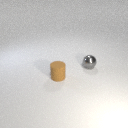
small gray metal sphere behind small brown rubber cylinder